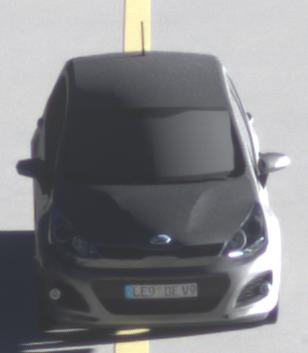
Make: KIA
Model: Rio 1.2
Detailed model: Rio (UB)
Model produced from: 2011/09
Model produced until: 2015/01
Doors: 3
Color: gray
Road condition: dry road
Daytime: sunrise or sunset
Contrast: high contrast